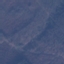
Label: Forest